Interaction volume radius: 5 \u00c5
Interaction volume height: 10 \u00c5
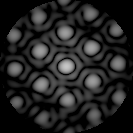
Disorder parameter: 0.2029